Field crop: maize
Growth stage: 1
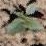
Species: datura